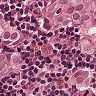
Metastatic tissue present: yes